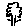
Label: tree